九年级 · 度量几何学
如图, 四边形 $A B C D$ 是菱形, 点 $B, C$ 在扇形 $A E F$ 的弧 $E F$ 上, 若扇形 $A B C$ 的面积为 $\frac{3}{8} \pi$, 则菱形 $A B C D$ 的边长为 ( )

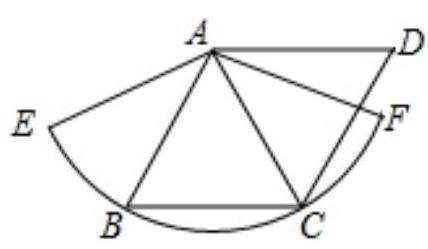
A. 1
B. 1.5
C. $\sqrt{3}$
D. 2

答案: B
解析: 根据菱形的各边相等和同圆的半径相等发现等边 $\triangle \mathrm{ABC}$, 可得 $\angle \mathrm{CAB}=60^{\circ}$, 从而根据扇形的面积公式求得扇形所在圆的半径, 即为菱形的边长.

【详解】解： $\because$ 四边形 $\mathrm{ABCD}$ 是菱形,

$\therefore \mathrm{AB}=\mathrm{BC}$.

又 $\because \mathrm{AB}=\mathrm{AC}$,

$\therefore \triangle \mathrm{ABC}$ 是等边三角形.

$\therefore \angle \mathrm{CAB}=60^{\circ}$.

设扇形的半径是 R.

$\therefore \frac{60 \pi R^{2}}{360}=\frac{3}{8} \pi$,

$\mathrm{R}=1$. 5

故选 B.

【点睛】此题综合考查了菱形的性质和扇形的面积公式有关知识, 证明 $\triangle \mathrm{ABC}$ 是等边三角形是解答本题的关键.